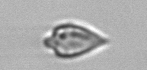
Label: Oxytoxum